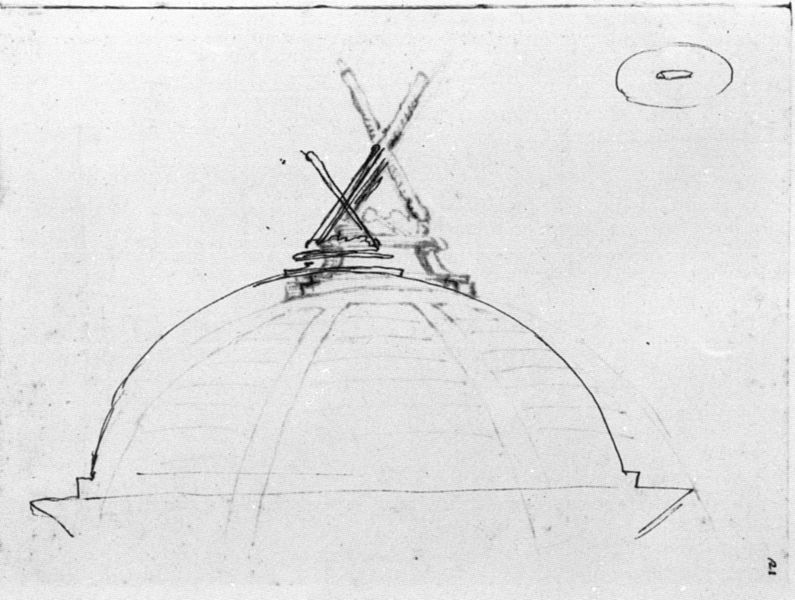
Titel: Rom, S. Andrea al Quirinale
Künstler: Giovanni Lorenzo Bernini
Standort: Rom, S. Andrea al Quirinale (EU - I - Latium)
Schlagwörter: weiß, schwarz, skizze, zeichnung, dach, architektur, kreis, oval, modell, kuppel, balken, gerüst, kreuz, linie, bleistift, entwurf, schema, stäbe, glocke, konstruktion, bänder, gurte, schalung, teleskop, sternwarte